Question: I'm creating N buttons in a loop witch an 'OnClickListener' each one. The user is able to click each button and set a number. After that, I want a 'TextView' showing the number just over the button and in the middle of it.

This is just what I want. The gray background is the button, and the number is the 'TextView'.
The code I have right now:
'''
for (int toShow = 0; toShow < nShips; toShow++)
{
btn = new Button(this);
btn.setBackgroundResource(shipDrawable.get(ima));
btn.setLayoutParams(params);
row[pos].addView(btn);
btn.setId(shipId.get(ima));
btn.setOnClickListener(listeners);
if (row[pos].getChildCount() == 3) pos++;
ima++;
}
'''
I tried using this inside the for loop:
'''
float x = btn.getX(), y = btn.getY();
TextView level = new TextView(this);
level.setText("5");
level.setX(x); level.setY(y);
'''
But didn't work. What can I use to get what I want?
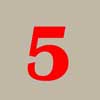
Answer: KrLx_roller the much i got is that you want to place text on a button , you do not need to take a septate text view you can add the text like this
'''
Button textOne = new Button(this);
textOne.setText("5");
textOne.setBackgroundResource(R.drawable.img);
textOne.setGravity(Gravity.CENTER);
textOne.setTextColor(Color.RED);
'''